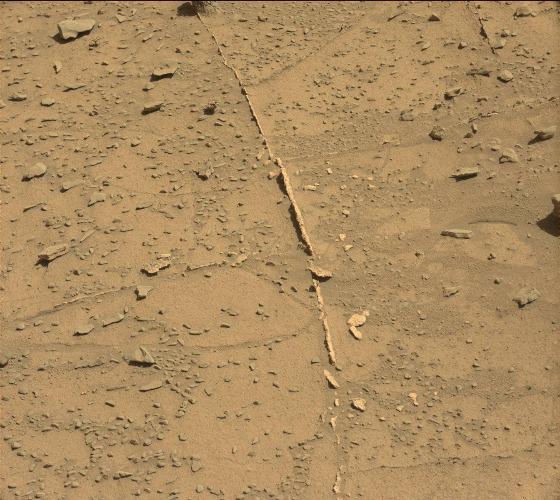
Terrain classes present: Bedrock, Gravel / Sand / Soil, Rock, Shadow